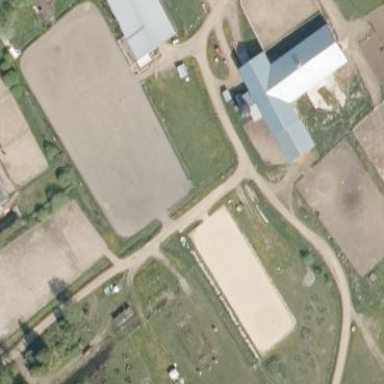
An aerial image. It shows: Fence surrounding area designated for animal keeping.